Question: I've been working with the flex charting component and I want to embed a custom icon for the marker in the legend. I've run into some strange behaviour where if set directly the icon is mirrored and the text is misaligned but if created using the a class factory and the legendMarkerRenderer property the component renders fine. I've included a snippet to illustrate the problem below.
Working around this problem may be possible but I'm curious if anyone has an explanation as to what could be going on here.
Additional info: Flex SDK 4.5.0.20967, FlashBuilder 4.5
This is the output of the below snippet:

'''
<s:Application xmlns:fx="http://ns.adobe.com/mxml/2009" xmlns:mx="library://ns.adobe.com/flex/mx" xmlns:s="library://ns.adobe.com/flex/spark">
<fx:Script>
<![CDATA[
import mx.charts.LegendItem;
[Embed(source="/resources/GraphResetIcon.png")]
public static var icon:Class;
]]>
</fx:Script>
<s:layout>
<s:VerticalLayout/>
</s:layout>
<!-- This works fine -->
<mx:LegendItem legendMarkerRenderer="{new ClassFactory(icon)}" markerAspectRatio="1"
labelPlacement="right" label="Texty texty" markerHeight="11" markerWidth="11" />
<!-- This does not work -->
<mx:LegendItem marker="{new icon()}" markerAspectRatio="1" labelPlacement="right"
label="Texty texty" markerHeight="11" markerWidth="11" />
</s:Application>
'''
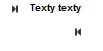
Answer: Try
'''
<mx:LegendItem marker="{icon}" markerAspectRatio="1" labelPlacement="right" label="Texty texty" markerHeight="11" markerWidth="11" />
'''
Edit:
I dug out my backup hard drive, and here is what works for me
'''
//button icons
[Embed(source='com/magnoliamultimedia/assets/guess.png')]
private var guessIcon:Class;
[Embed(source='com/magnoliamultimedia/assets/half_guess.png')]
private var halfGuessIcon:Class;
[Embed(source='com/magnoliamultimedia/assets/not_guess.png')]
//bitmapasset for markers
[Bindable]
private var _guessBA:BitmapAsset;
[Bindable]
private var _halfGuessBA:BitmapAsset;
[Bindable]
private var _notGuessBA:BitmapAsset;
///...
private function init():void{
_guessBA = BitmapAsset(new guessIcon());
_halfGuessBA = BitmapAsset(new halfGuessIcon());
_notGuessBA= BitmapAsset(new notGuessIcon());
_markerHeight = _guessBA.height*.75;
_markerWidth = _guessBA.width*.75;
legend.visible = true;
}
//...
<mx:Canvas id="legend" width="{Application.application.width}" height="75"
backgroundColor="#FFFFFF" visible="false">
<mx:constraintColumns>
<mx:ConstraintColumn id="rowName" width="20%" />
<mx:ConstraintColumn id="legend1" width="25%" />
<mx:ConstraintColumn id="legend2" width="25%" />
<mx:ConstraintColumn id="legend3" width="25%" />
</mx:constraintColumns>
<mx:constraintRows>
<mx:ConstraintRow id="colors" />
<mx:ConstraintRow id="icons" />
</mx:constraintRows>
<!--color legends-->
<mx:LegendItem label="Colors:" id="colorCol1" visible="false"
top="colors:10" left="rowName:10" right="legend1:10" fill="{noFill}"
markerHeight="0" markerWidth="0" />
<mx:LegendItem label="Correct" id="colorCol2" visible="false"
top="colors:10" left="legend1:10" right="legend2:10"
fill="{greenFill}" stroke="{outline}"
markerHeight="{_markerHeight}" markerWidth="{_markerWidth}" />
<mx:LegendItem label="Wrong" id="colorCol3" visible="false"
top="colors:10" left="legend2:10" right="legend3:10"
fill="{redFill}" stroke="{outline}"
markerHeight="{_markerHeight}" markerWidth="{_markerWidth}" />
<mx:LegendItem label="Not Attempted" id="colorCol4" visible="false"
top="colors:10" left="legend3:10"
fill="{defaultFill}" stroke="{outline}"
markerHeight="{_markerHeight}" markerWidth="{_markerWidth}" />
<mx:HRule id="separator" top="icons:5" left="10" right="10" visible="false" />
<!--icon legends-->
<mx:LegendItem label="Icons:"
top="icons:10" left="rowName:10" right="legend1" fill="{noFill}"
markerHeight="0" markerWidth="0" />
<mx:LegendItem label="Guess"
top="icons:10" left="legend1:10" right="legend2:10"
marker="{_guessBA}" markerAspectRatio="1"
markerHeight="{_markerHeight}" markerWidth="{_markerWidth}" />
<mx:LegendItem label="Half Guess"
top="icons:10" left="legend2:10" right="legend3:10"
marker="{_halfGuessBA}" markerAspectRatio="1"
markerHeight="{_markerHeight}" markerWidth="{_markerWidth}" />
<mx:LegendItem label="Not A Guess"
top="icons:10" left="legend3:10"
marker="{_notGuessBA}" markerAspectRatio="1"
markerHeight="{_markerHeight}" markerWidth="{_markerWidth}" />
</mx:Canvas>
<!--legend colors-->
<mx:SolidColor id="redFill" color="0x990000" />
<mx:SolidColor id="greenFill" color="0x003300" />
<mx:SolidColor id="defaultFill" color="0xE6EEEE" />
<mx:SolidColor id="noFill" color="0xE6EEEE" alpha="0" />
<mx:Stroke id="outline" color="0" weight="1" />
'''
In principle, this is almost the same as what you started out with, but I explicitly cast the newly created Class instance to BitmapAsset.